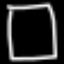
Label: square